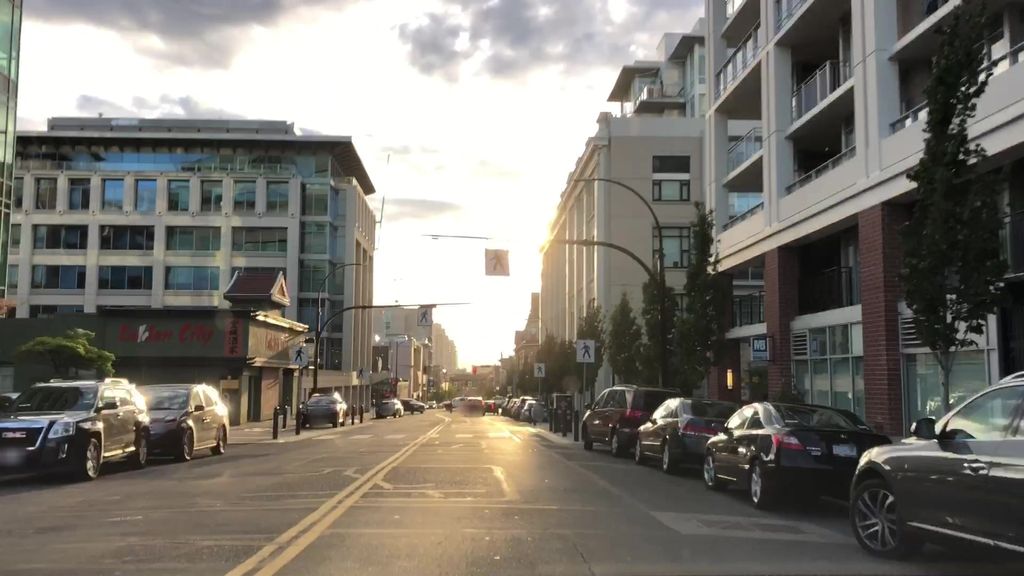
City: victoria